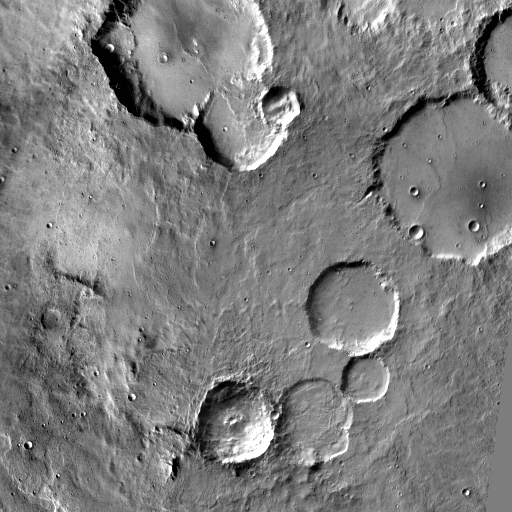
Crater classes present: Background, Other, Layered, Buried